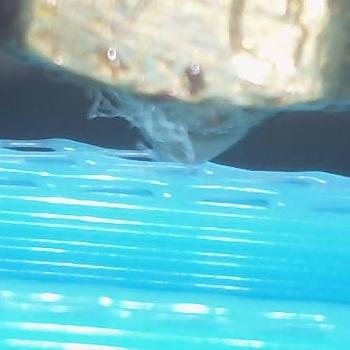
Flow rate: 42%